Field crop: maize
Growth stage: 1
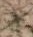
Species: salsola